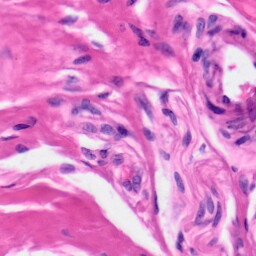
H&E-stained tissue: Skin